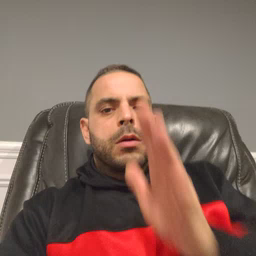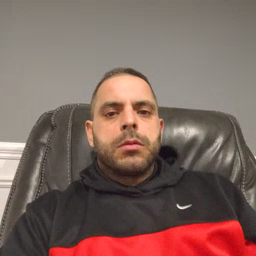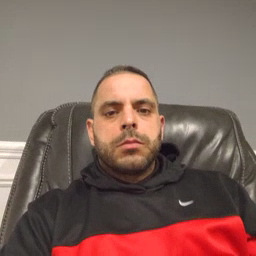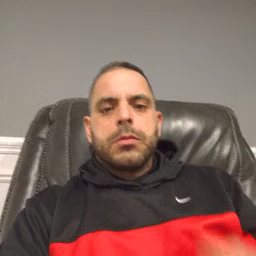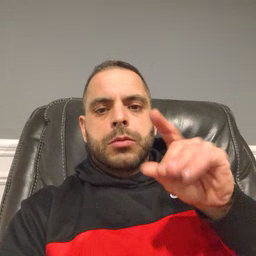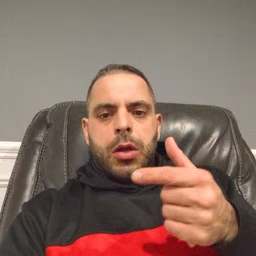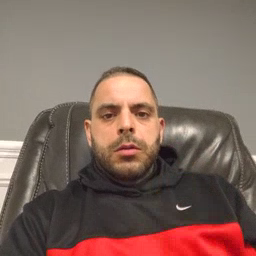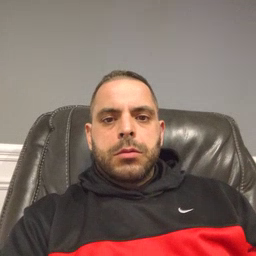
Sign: dog